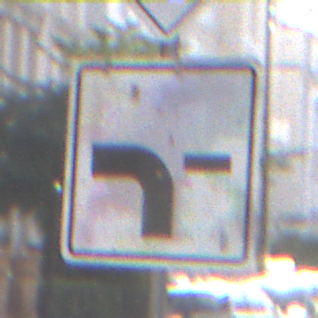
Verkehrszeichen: VerlaufVorfahrtsstrasse6
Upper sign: Vorfahrtsstrasse
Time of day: MorningAfternoon
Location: Outdoor (Urban)
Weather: PartlyCloudy
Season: NotSpecified
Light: Natural